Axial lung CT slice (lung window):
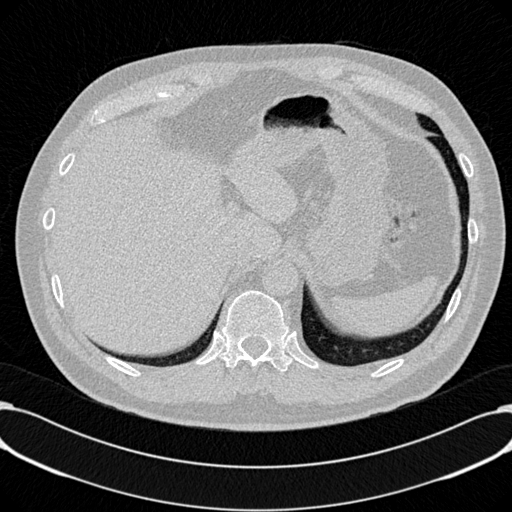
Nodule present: no